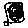
Label: square